Interaction volume radius: 5 \u00c5
Interaction volume height: 25 \u00c5
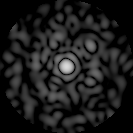
Disorder parameter: 0.8406